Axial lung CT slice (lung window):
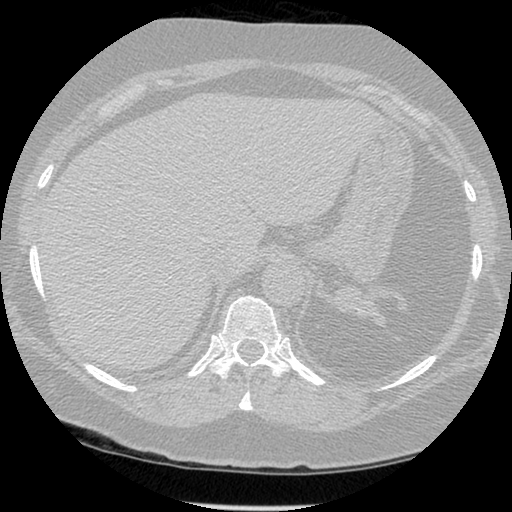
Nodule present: no